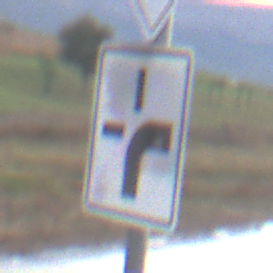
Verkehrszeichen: VerlaufVorfahrtsstrasse3
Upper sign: Vorfahrtsstrasse
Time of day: SunriseSunset
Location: Outdoor (RoadRail)
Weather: PartlyCloudy
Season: NotSpecified
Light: Natural